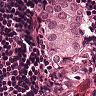
Metastatic tissue present: yes